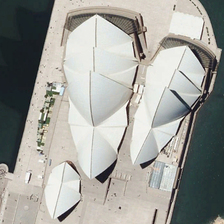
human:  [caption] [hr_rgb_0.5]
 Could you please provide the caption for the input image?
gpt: a large building is near water .

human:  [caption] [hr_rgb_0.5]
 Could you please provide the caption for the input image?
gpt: the white shell-like center surrounded by water is attractive .

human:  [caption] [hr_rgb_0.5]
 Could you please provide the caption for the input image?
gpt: the white shell-like center surrounded by water is attractive .

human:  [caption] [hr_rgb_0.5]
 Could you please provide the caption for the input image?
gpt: a large building is near water .

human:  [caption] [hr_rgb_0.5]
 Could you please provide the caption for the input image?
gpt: a large building is near water .